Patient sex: M
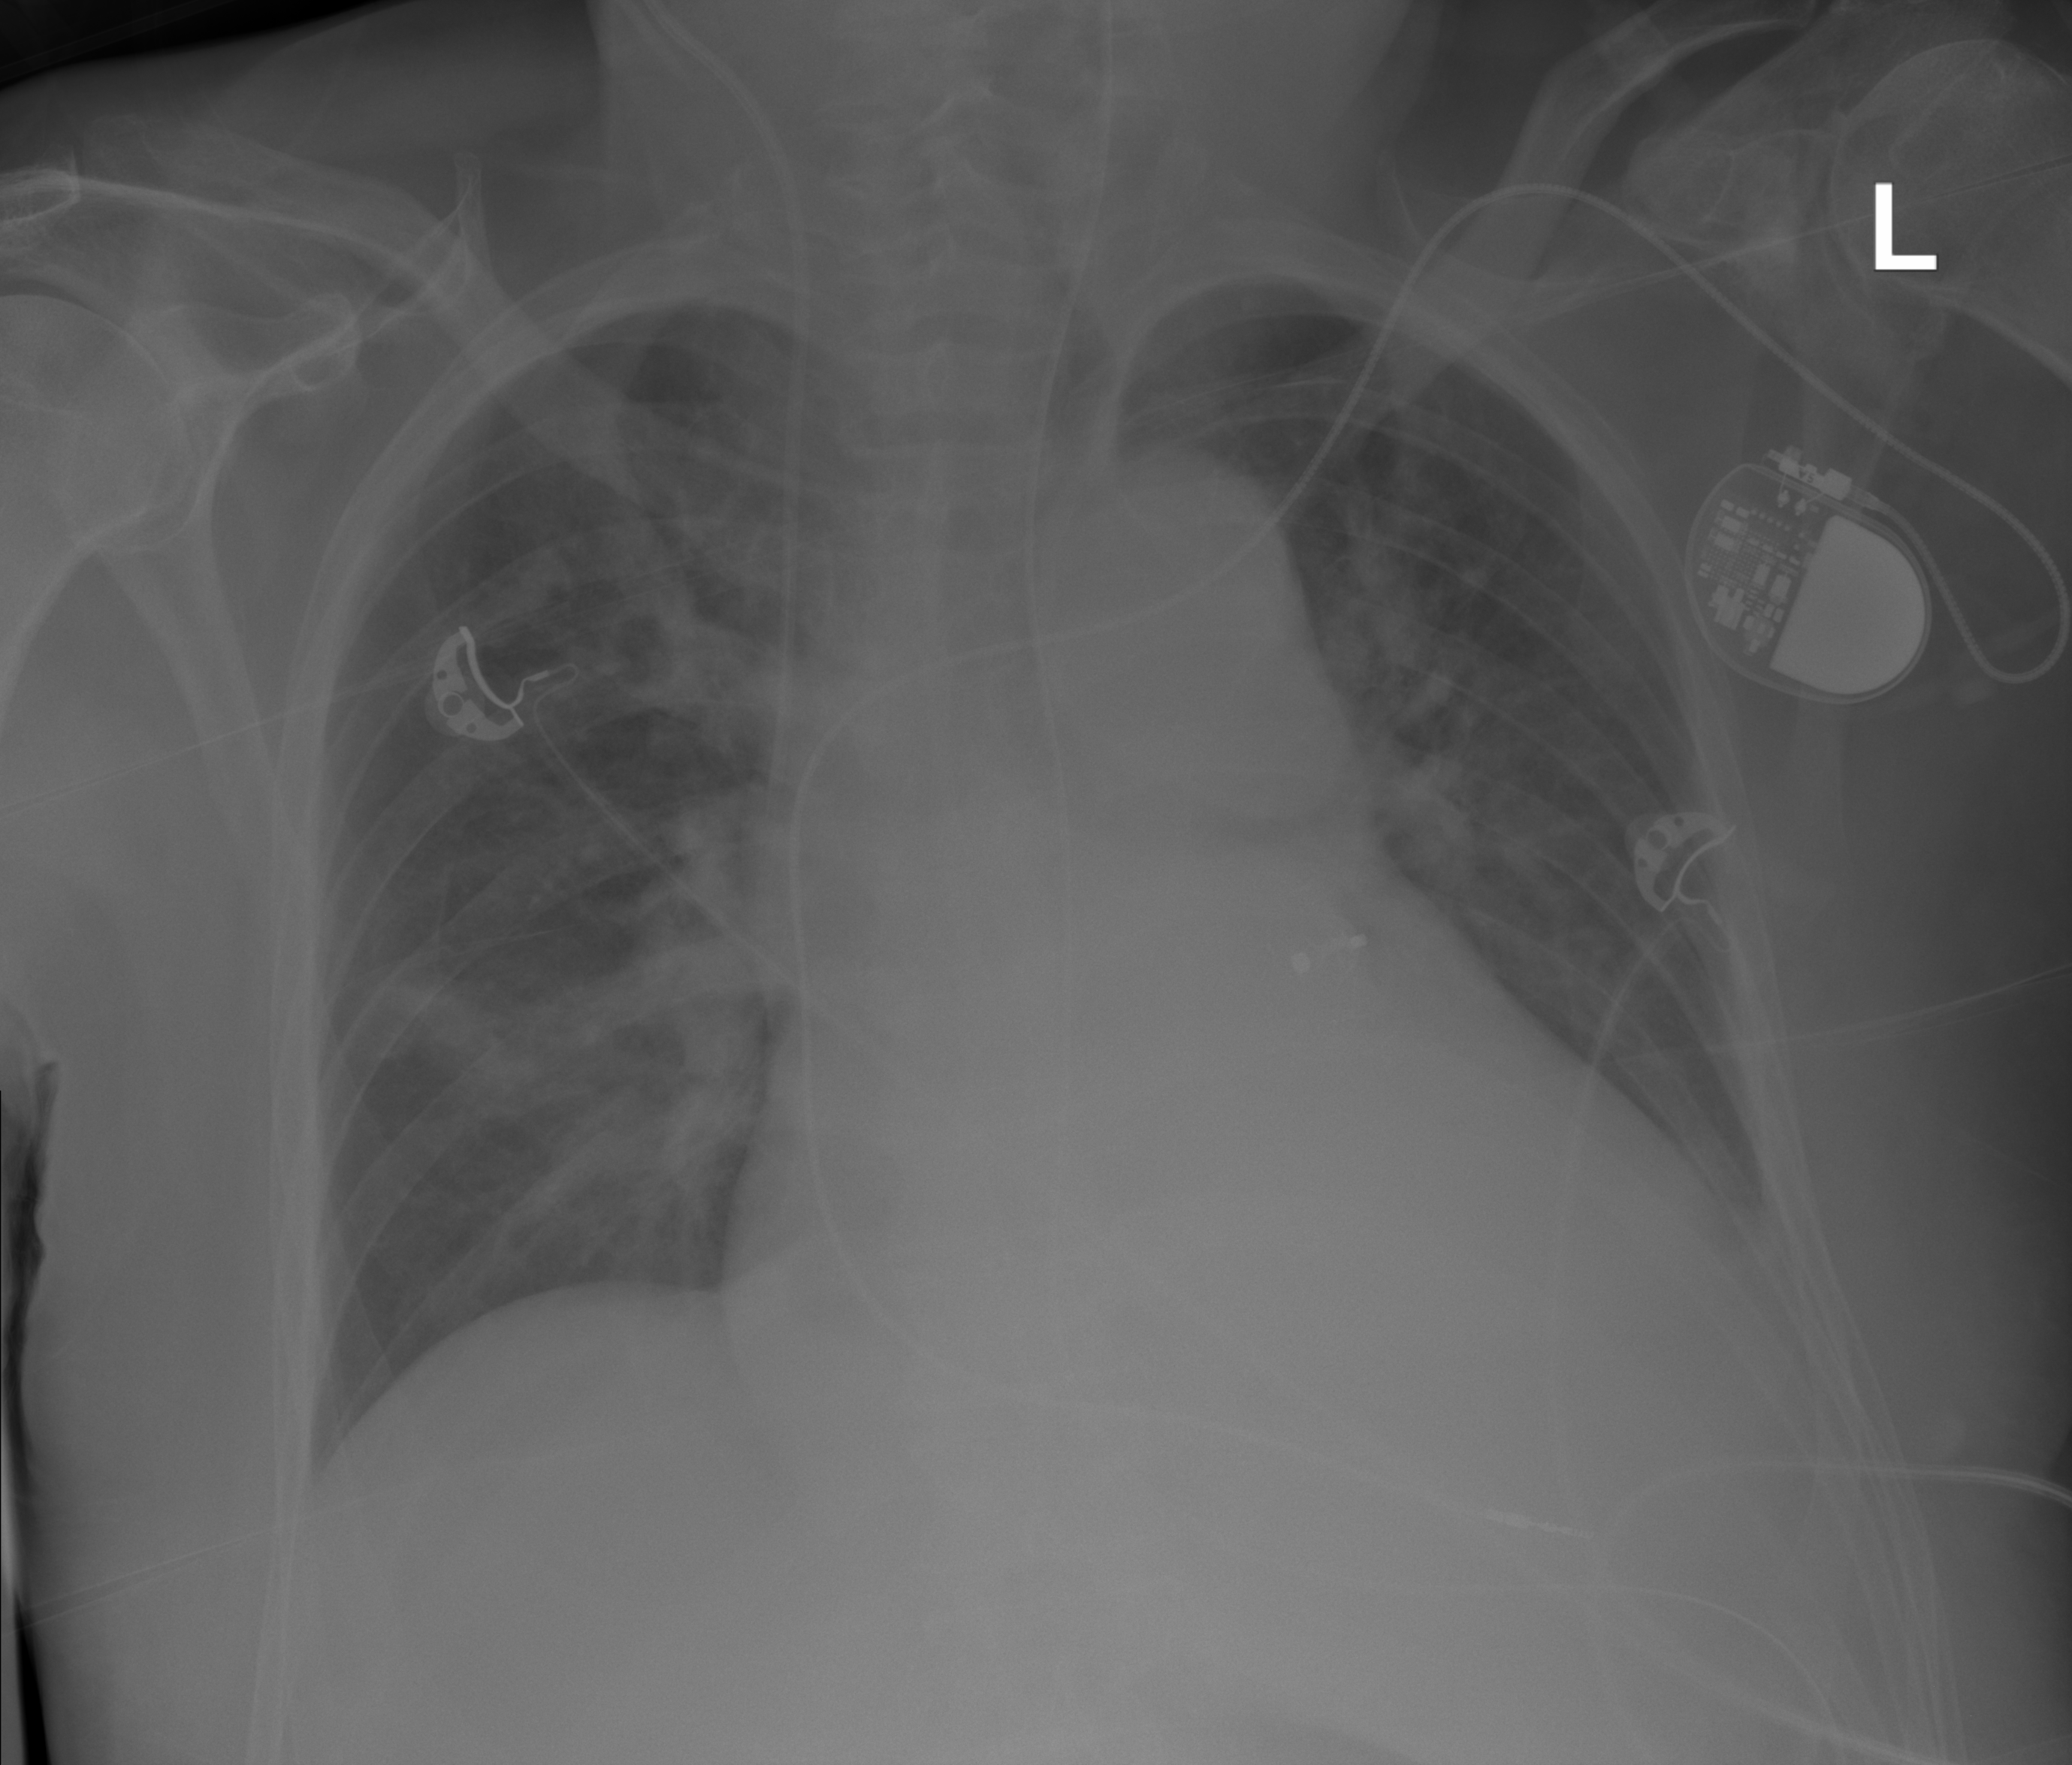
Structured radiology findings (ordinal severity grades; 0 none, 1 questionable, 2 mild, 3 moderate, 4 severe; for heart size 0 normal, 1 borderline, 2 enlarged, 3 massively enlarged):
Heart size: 2
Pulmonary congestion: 2
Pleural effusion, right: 0
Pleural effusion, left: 1
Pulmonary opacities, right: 2
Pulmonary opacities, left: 0
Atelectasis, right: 3
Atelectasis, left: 2